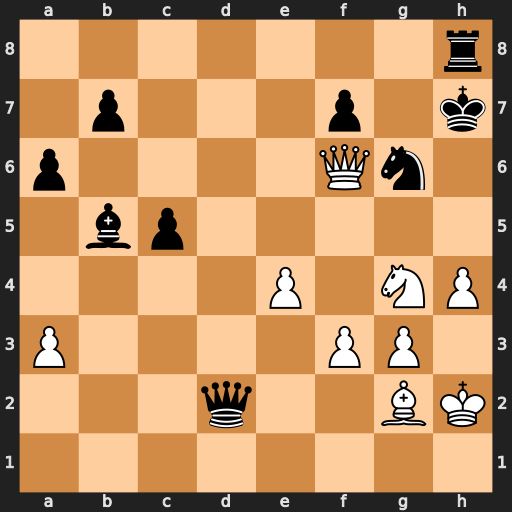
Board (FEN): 7r/1p3p1k/p4Qn1/1bp5/4P1NP/P4PP1/3q2BK/8
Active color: w
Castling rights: -
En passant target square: -
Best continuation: Qxf7#